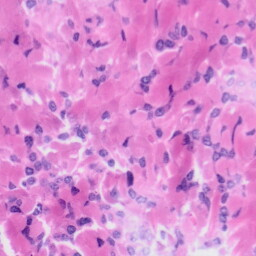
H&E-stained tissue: Tonsil